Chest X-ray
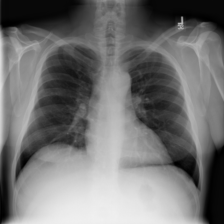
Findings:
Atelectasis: negative
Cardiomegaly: negative
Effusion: negative
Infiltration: negative
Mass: negative
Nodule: negative
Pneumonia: negative
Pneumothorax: negative
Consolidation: negative
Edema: negative
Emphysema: negative
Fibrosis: negative
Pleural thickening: negative
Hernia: negative